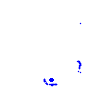
Particle: electron